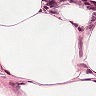
Metastatic tissue present: no